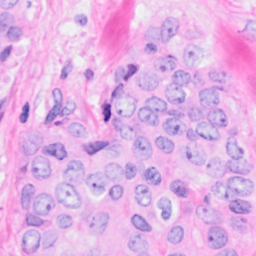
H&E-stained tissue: Breast